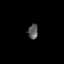
Tissue: lung
Cell type: Others
Senescence score: 0.2052
Nuclear area (px): 147
Mean DAPI intensity: 89.075